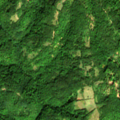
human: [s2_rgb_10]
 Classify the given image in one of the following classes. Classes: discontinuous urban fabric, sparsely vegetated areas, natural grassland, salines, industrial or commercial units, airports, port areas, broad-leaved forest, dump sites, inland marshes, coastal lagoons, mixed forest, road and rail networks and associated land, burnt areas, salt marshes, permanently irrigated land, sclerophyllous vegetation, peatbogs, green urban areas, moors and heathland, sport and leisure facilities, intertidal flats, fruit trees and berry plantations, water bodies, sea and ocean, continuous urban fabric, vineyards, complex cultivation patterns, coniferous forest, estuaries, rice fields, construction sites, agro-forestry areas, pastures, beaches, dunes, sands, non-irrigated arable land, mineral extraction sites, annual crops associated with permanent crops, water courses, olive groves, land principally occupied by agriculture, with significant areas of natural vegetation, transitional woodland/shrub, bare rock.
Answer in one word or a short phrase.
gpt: land principally occupied by agriculture, with significant areas of natural vegetation, broad-leaved forest, transitional woodland/shrub